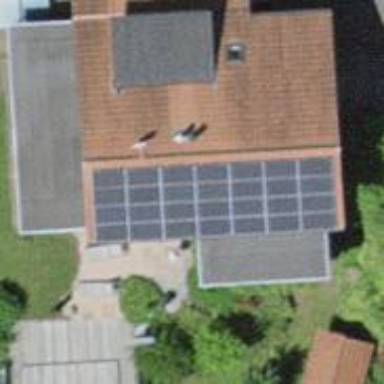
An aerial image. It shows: Solar power generator using photovoltaic panels.